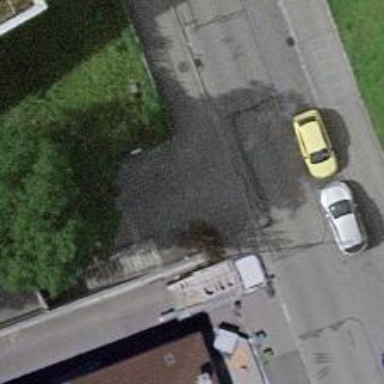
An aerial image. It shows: Bollard barrier.